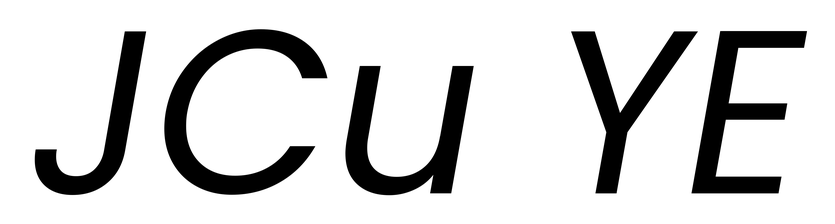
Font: Poppins-Italic